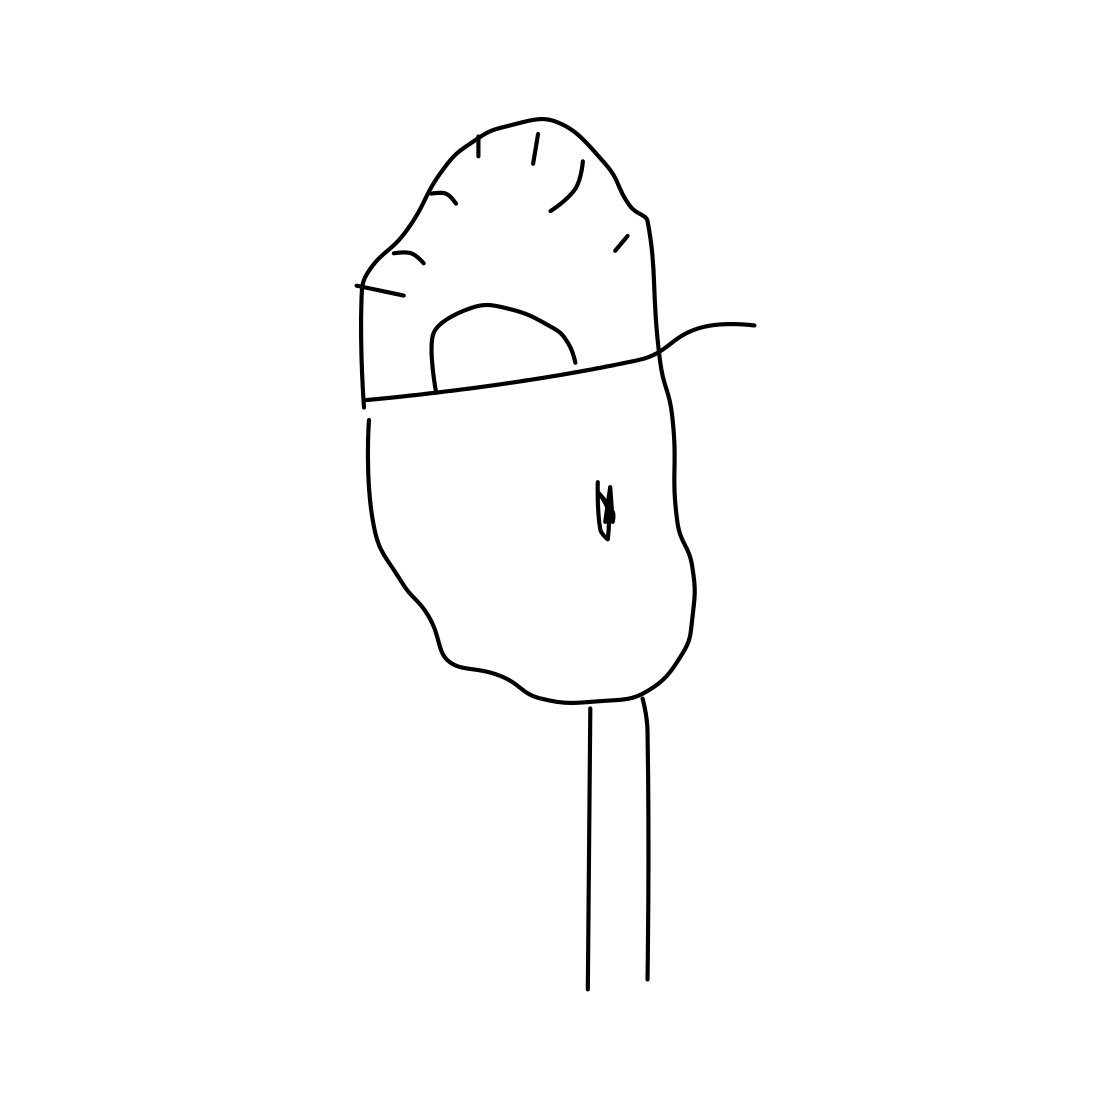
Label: parking meter